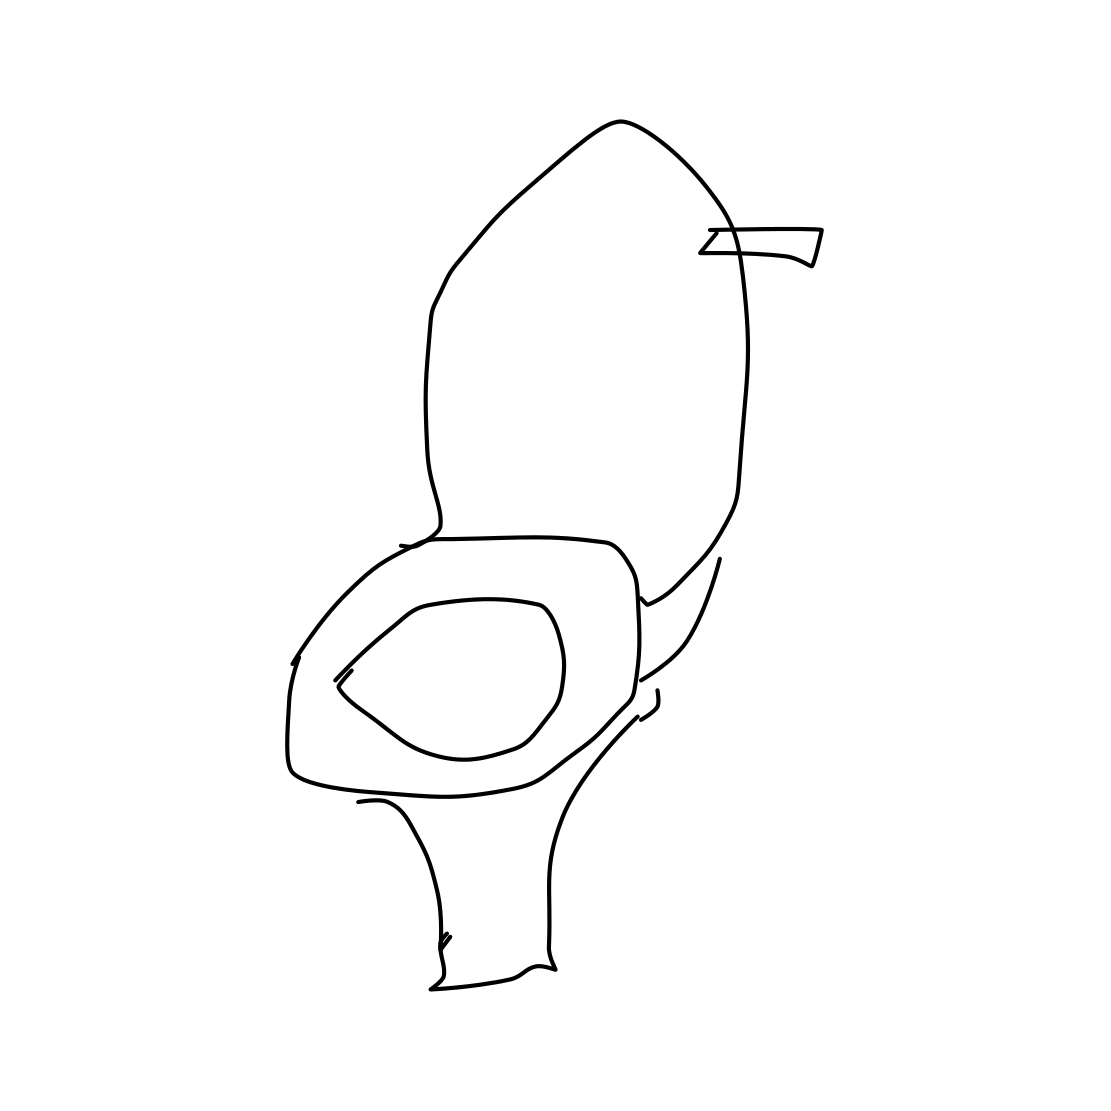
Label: toilet